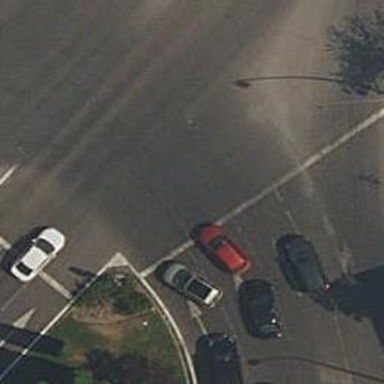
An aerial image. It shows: Road with traffic signals.